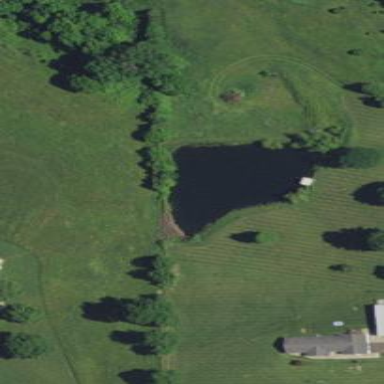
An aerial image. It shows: Peaceful pond surrounded by nature.